Breast ultrasound image
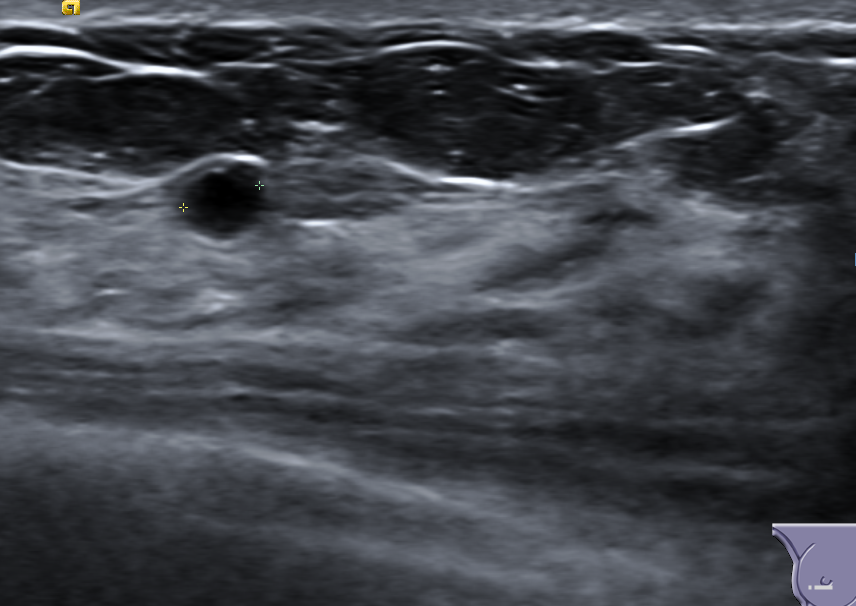
Diagnosis: benign